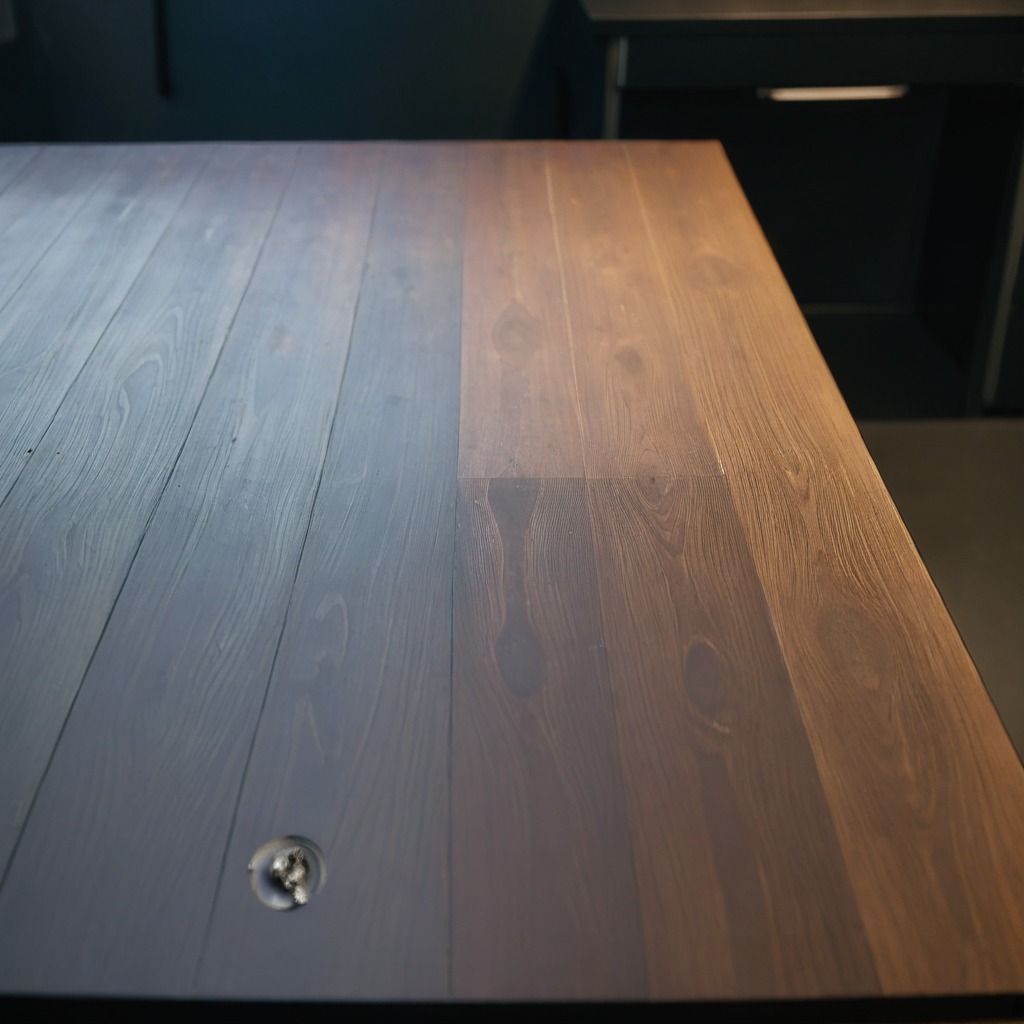
A metal nut is lying on the table with burn marks in a small garage at twilight.